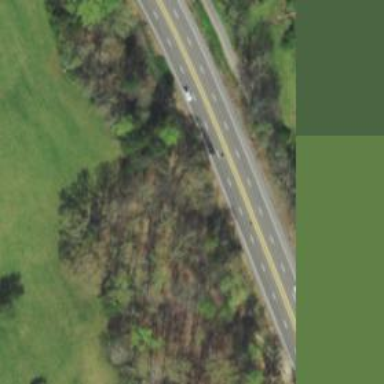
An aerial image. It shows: Trunk highway.